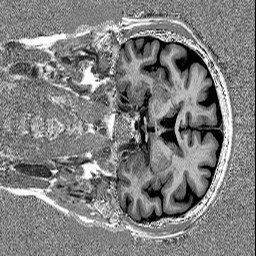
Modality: UNIT1
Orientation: coronal
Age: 63
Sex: female
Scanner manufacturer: siemens
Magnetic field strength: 3 T
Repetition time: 5 s
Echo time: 0.00298 s